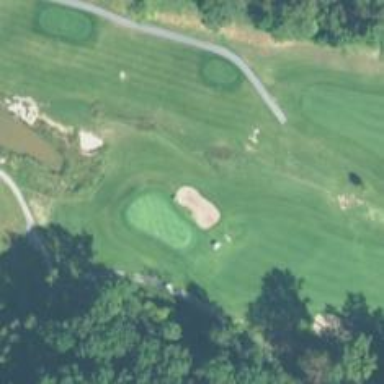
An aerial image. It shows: Golf hole.